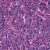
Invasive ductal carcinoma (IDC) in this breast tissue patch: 1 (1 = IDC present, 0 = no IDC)